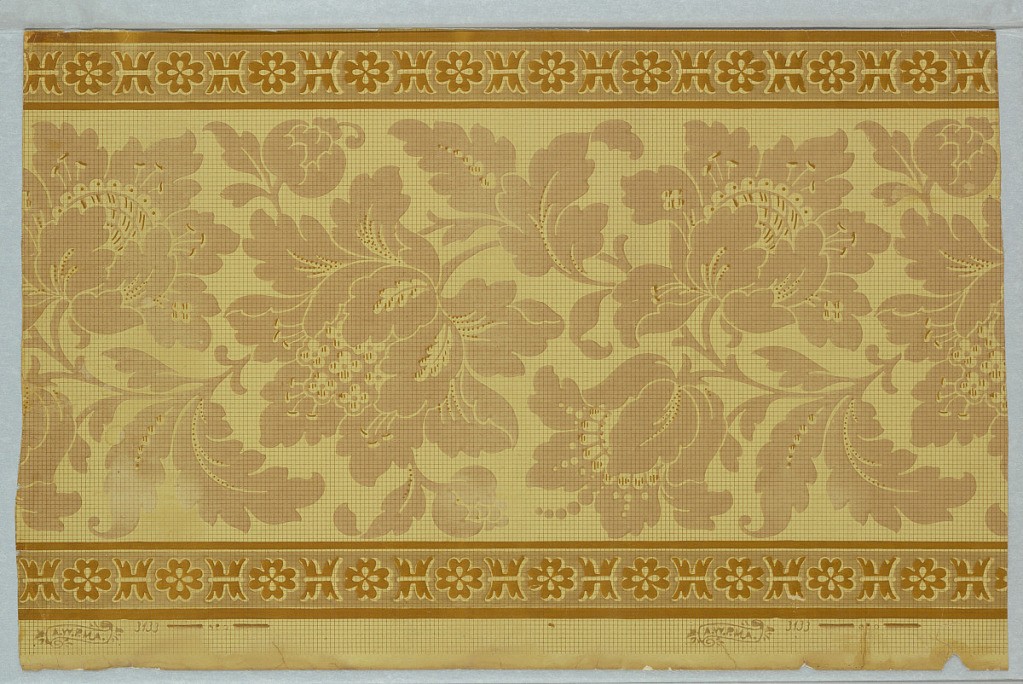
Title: Frieze
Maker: American Wall Paper Manufacturers' Association, 1879–1887
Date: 1880–87
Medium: Machine-printed
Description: Brown and tan design on mustard yellow field. Top and bottom identical narrow bands of alternating rosettes and banded reeds. Center consists of a continuous floral scroll with leaves similar to the acanthus. On margin is printed : "A.W.P.M.A. 3133".